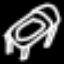
Label: bed